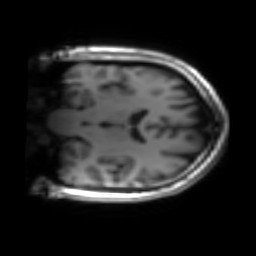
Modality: inplaneT1
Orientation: coronal
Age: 28
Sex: male
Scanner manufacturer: siemens
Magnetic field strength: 3 T
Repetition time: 1.2 s
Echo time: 0.00251 s